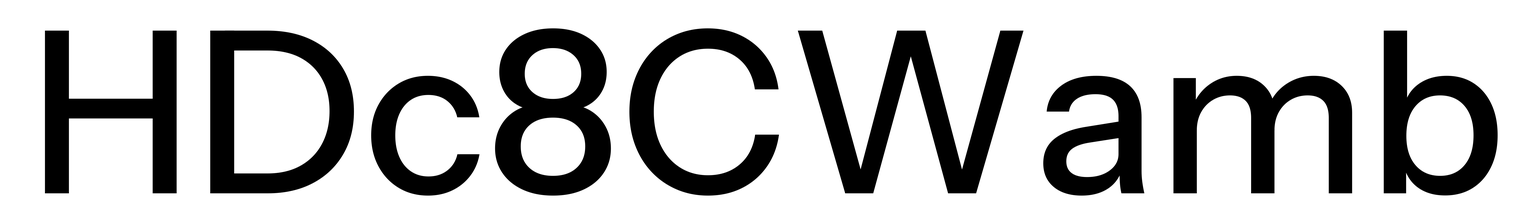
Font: InstrumentSans_Medium